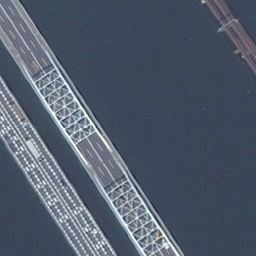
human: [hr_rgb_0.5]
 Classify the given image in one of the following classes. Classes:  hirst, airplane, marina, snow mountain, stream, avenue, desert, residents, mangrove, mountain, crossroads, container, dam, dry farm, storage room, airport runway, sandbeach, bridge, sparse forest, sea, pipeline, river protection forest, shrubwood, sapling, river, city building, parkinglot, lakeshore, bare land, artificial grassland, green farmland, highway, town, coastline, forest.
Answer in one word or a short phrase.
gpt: bridge